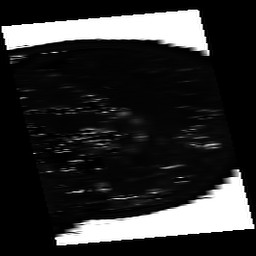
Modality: T2map
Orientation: sagittal
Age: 58
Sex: female
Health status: ill